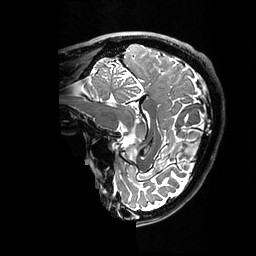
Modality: T2w
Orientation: sagittal
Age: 37
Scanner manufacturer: ge
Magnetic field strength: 3 T
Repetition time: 3.202 s
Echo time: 0.0669 s